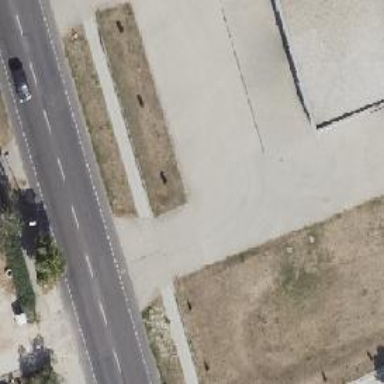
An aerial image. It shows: Road serving as parking aisle.